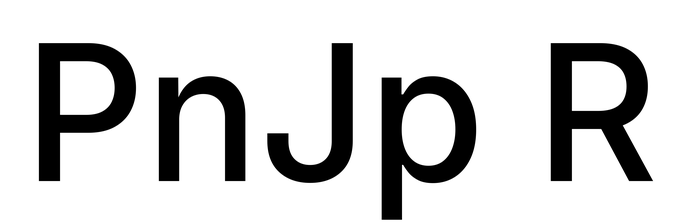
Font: Inter_Medium